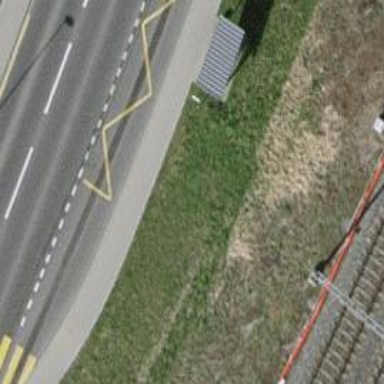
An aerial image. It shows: Paved sidewalk leading to platform for public transport.